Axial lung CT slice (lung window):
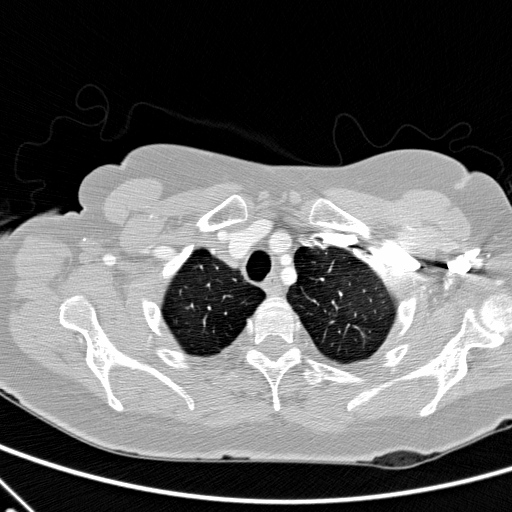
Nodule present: no